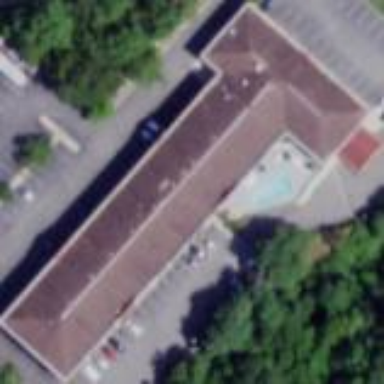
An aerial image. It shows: Hotel building.